Question: I am looking for suggestions as how to create plots similar to GitHub punch cards with JFreeChart. E.g.

I guess it's some variant of a heat map, or two dimensional histogram.
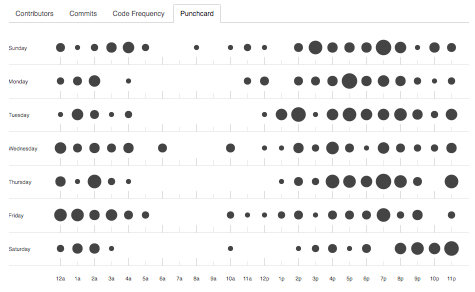
Answer: Ok, so I found <URL> which looks like a good starting point.
- 'MatrixSeries'- - 'MatrixSeriesCollection'- 'ChartFactory.createBubbleChart'- 'plot.getRenderer.setSeriesOutlinePaint(0, new Color(0, 0, 0, 0))'- - 'Calendar.DAY_OF_WEEK'- 'NumberTickUnit'
The result: